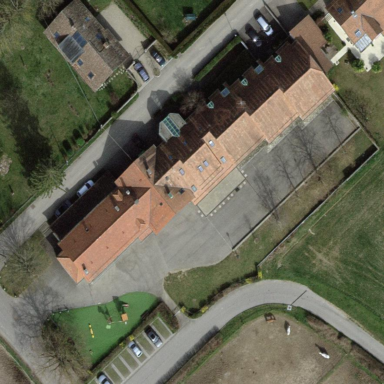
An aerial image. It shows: School.